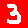
Digit: 3